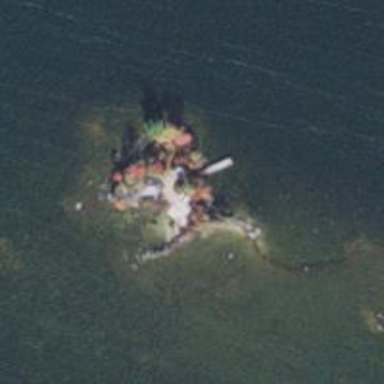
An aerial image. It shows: Islet.